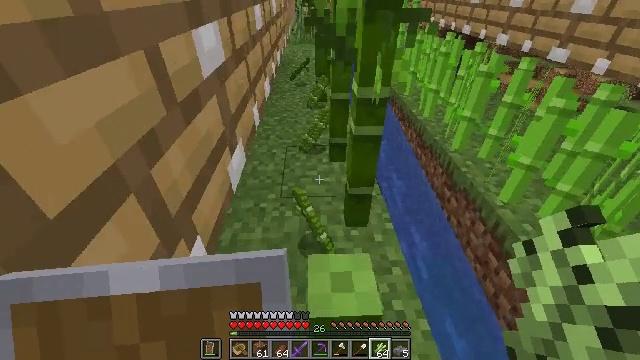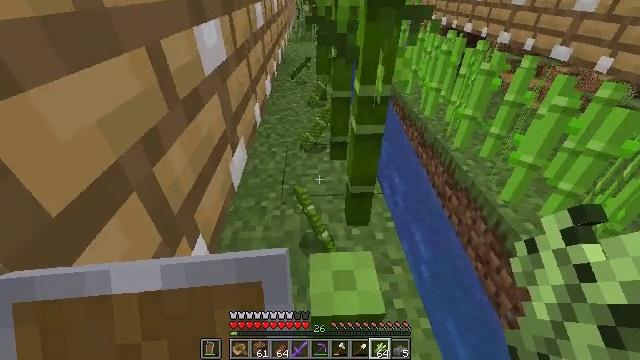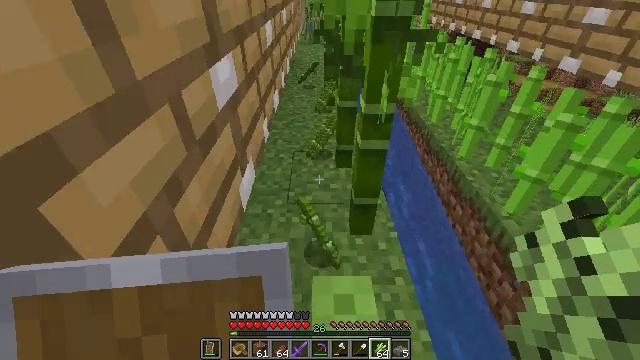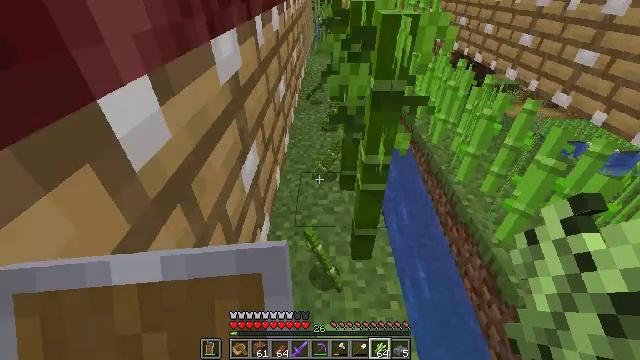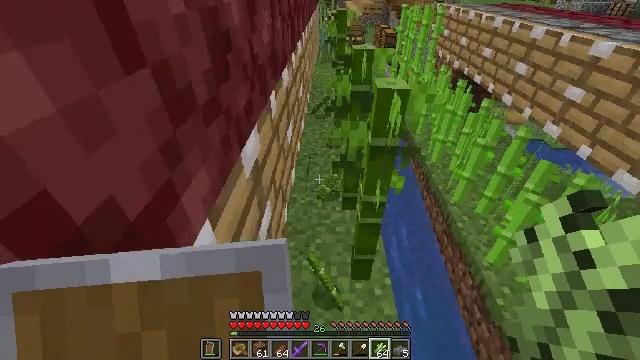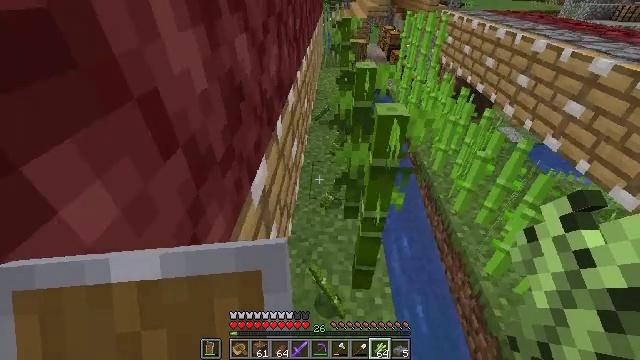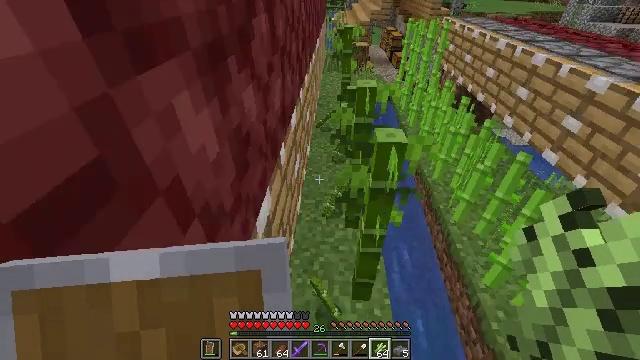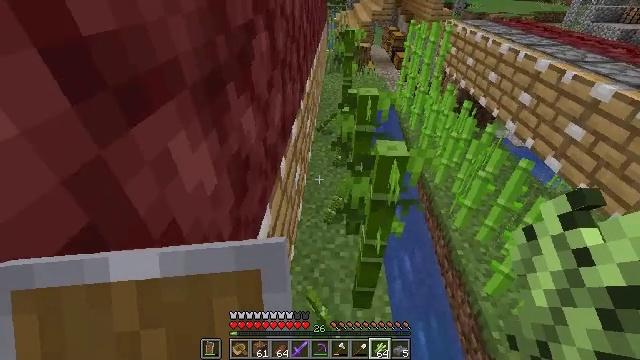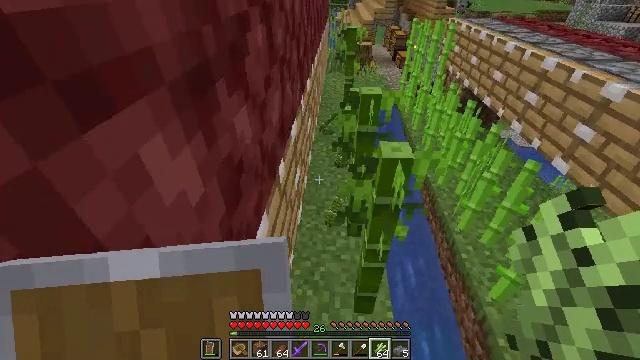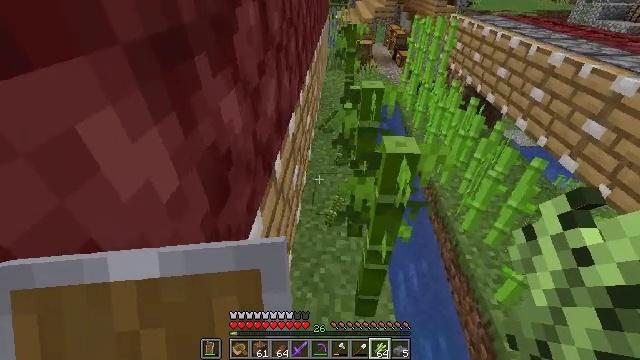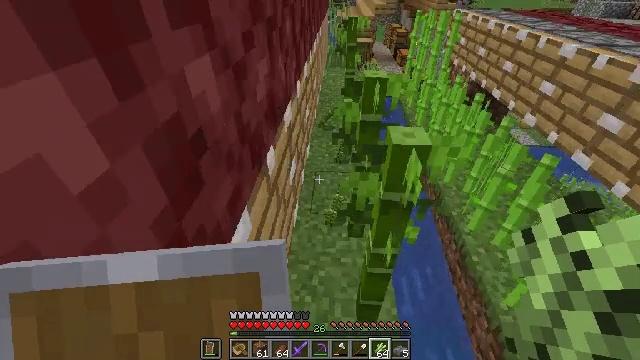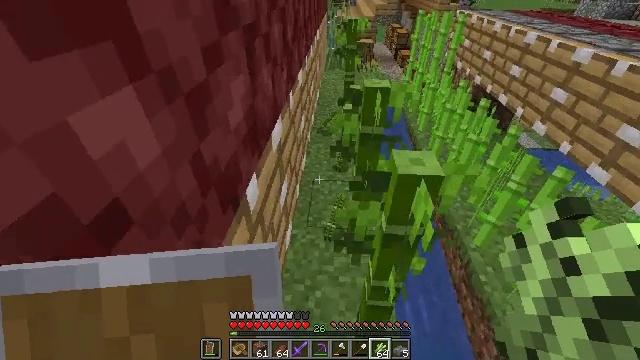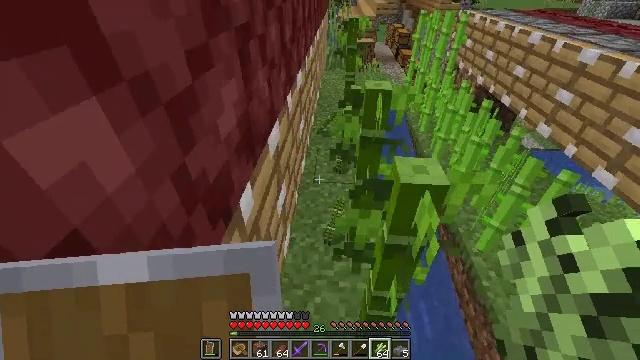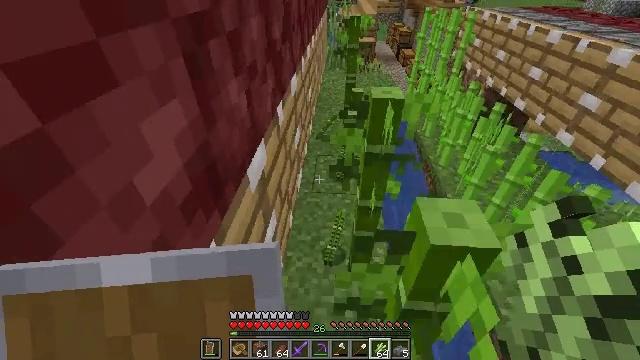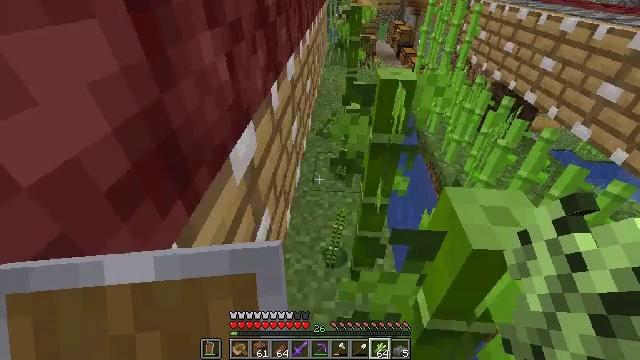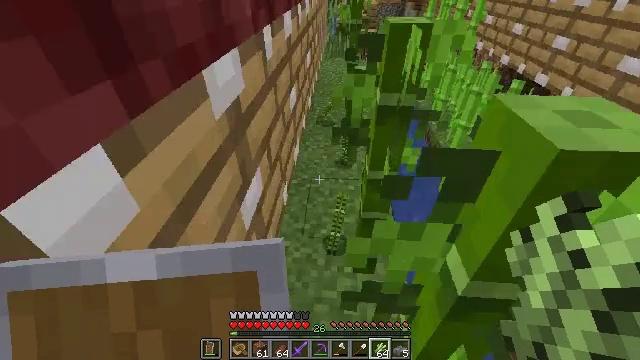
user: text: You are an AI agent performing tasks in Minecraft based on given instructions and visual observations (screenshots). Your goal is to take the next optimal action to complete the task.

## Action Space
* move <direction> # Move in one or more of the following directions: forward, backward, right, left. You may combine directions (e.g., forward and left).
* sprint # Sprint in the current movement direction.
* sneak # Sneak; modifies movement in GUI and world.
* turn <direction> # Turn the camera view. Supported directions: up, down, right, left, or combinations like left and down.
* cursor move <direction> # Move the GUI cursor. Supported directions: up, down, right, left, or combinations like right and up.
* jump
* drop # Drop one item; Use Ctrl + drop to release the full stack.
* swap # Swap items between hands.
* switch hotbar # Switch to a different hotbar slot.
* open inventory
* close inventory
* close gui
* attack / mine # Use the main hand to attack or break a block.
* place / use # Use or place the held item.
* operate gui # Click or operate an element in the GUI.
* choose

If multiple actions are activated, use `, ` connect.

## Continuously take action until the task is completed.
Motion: motion action
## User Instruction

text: Remove a bamboo from the inventory.
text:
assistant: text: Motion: move forward
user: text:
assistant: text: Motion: move forward, turn left, jump
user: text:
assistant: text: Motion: move forward, turn left, jump
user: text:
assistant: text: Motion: move forward, turn left, jump
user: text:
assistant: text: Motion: move forward, jump
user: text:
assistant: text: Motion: move forward, jump
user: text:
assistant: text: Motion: move forward
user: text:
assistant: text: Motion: move forward
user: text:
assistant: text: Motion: move forward
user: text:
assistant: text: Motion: move forward
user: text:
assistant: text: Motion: move forward
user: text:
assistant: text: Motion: move forward
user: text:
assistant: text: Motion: move forward
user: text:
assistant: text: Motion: no_op
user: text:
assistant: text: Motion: no_op
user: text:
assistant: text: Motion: no_op
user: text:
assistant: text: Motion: no_op
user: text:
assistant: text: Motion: no_op
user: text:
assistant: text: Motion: no_op
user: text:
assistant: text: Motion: no_op
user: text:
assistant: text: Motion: turn right
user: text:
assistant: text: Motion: move forward
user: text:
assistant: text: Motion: move forward
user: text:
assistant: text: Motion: move forward
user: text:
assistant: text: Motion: move forward
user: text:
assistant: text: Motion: move forward
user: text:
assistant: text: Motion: move forward
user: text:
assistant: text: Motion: move forward
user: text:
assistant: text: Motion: move right, turn right
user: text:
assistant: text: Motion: move right, turn right